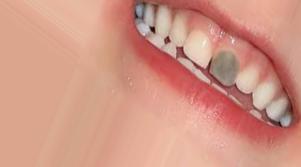
Condition: Tooth Discoloration